Aerial crown-view tile of a tropical tree (Barro Colorado Island, Panama), acquired 20250317:
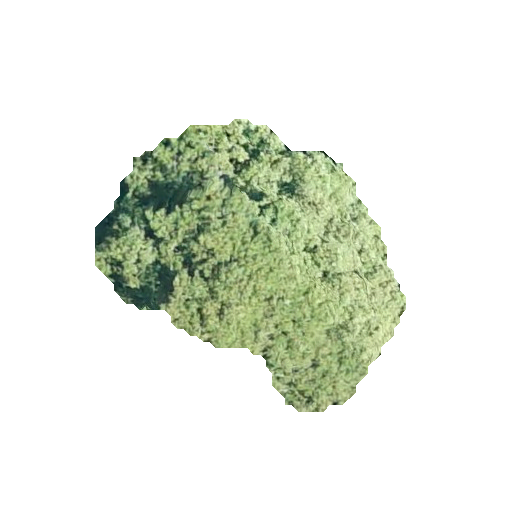
Species: Ceiba pentandra
GBIF accepted scientific name: Ceiba pentandra
Crown area: 84.611 m²